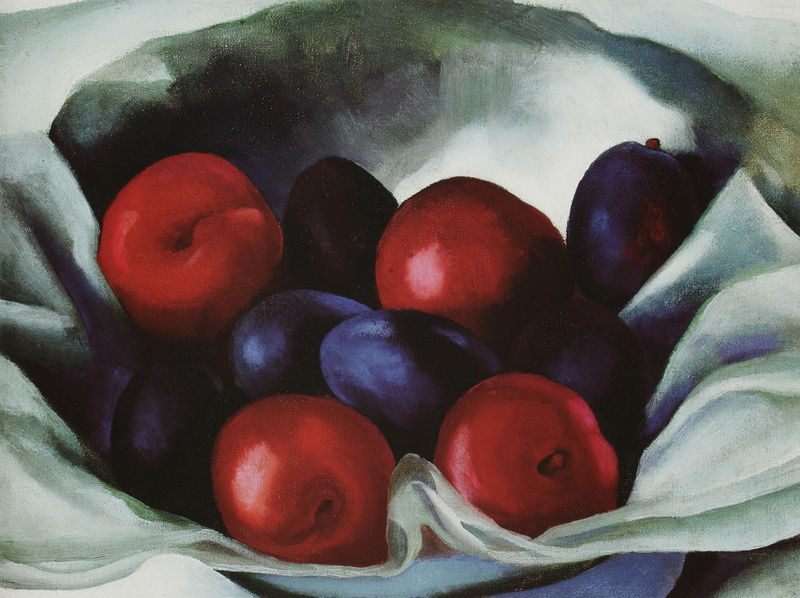
Titel: Plums
Künstler: Georgia O'Keeffe
Standort: USA
Institution: Privatsammlung
Schlagwörter: blau, bunt, grau, weiss, obst, rot, tuch, falten, schale, stoff, früchte, stilleben, äpfel, moderne, lila, amerika, essen, pfirsiche, pflaumen, zwetschgen, äfpel, o'eeffe, o keefe, obstf, rüchte, schmackgahft